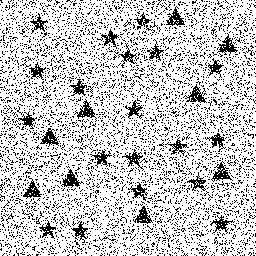
Squares: 0
Triangles: 9
Stars: 19
Total shapes: 28